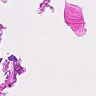
Metastatic tissue present: no